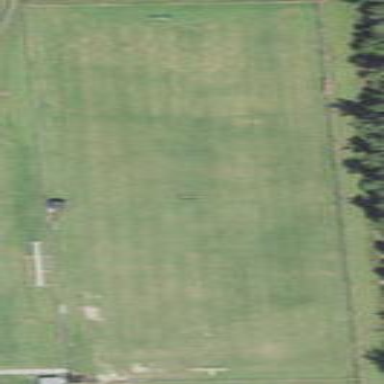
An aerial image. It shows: Pitch for leisure activities.